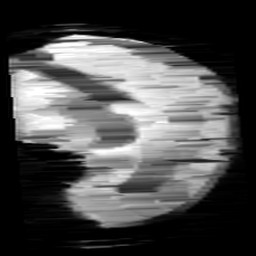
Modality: minIP
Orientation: sagittal
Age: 11
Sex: male
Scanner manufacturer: siemens
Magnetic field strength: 3 T
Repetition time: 0.027 s
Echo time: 0.02 s